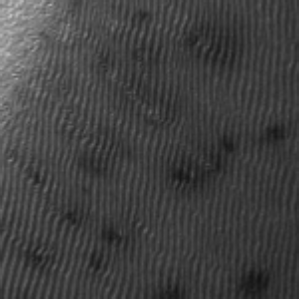
Label: frost